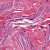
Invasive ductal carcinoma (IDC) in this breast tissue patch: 0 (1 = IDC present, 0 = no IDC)